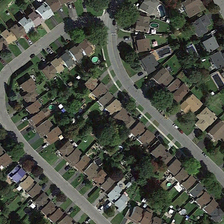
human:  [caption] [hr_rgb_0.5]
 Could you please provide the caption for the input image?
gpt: there were rows of tall trees all around the house .

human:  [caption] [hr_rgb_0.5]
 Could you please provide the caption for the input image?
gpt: there were rows of tall trees all around the house .

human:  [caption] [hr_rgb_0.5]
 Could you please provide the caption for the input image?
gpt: on both sides of the road were rows of brown roofed houses .

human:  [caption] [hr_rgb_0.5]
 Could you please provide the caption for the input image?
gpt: on both sides of the road were rows of brown roofed houses .

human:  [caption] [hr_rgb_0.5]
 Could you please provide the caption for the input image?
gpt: there were rows of tall trees all around the house .